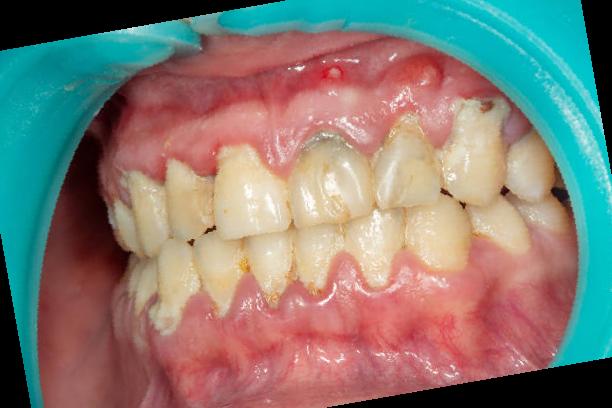
Condition: Gingivitis